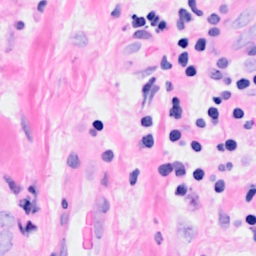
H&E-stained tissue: Breast